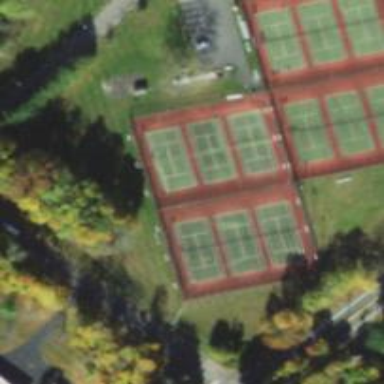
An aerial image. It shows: Tennis court on the leisure land pitch.